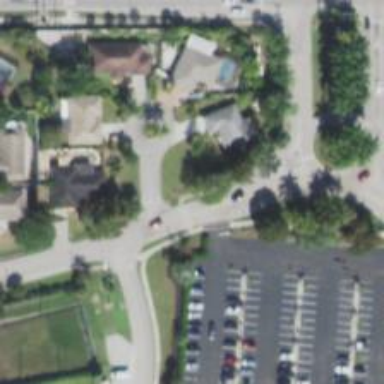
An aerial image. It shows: Turning loop on the road.